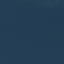
Land use / land cover class: SeaLake